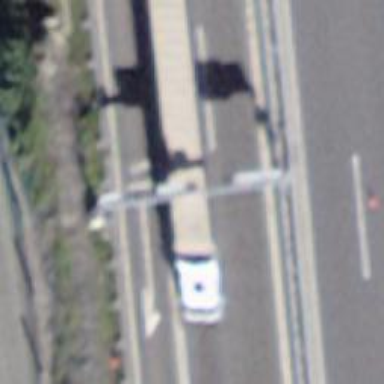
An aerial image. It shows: Gantry structure.